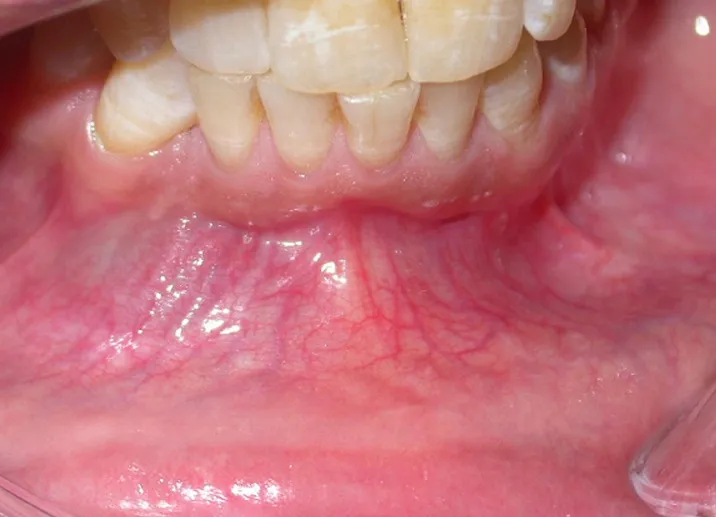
preoperative intraoral view showing a swelling in the anterior region of the mandible.
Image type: medical_photograph (other_medical_photograph)